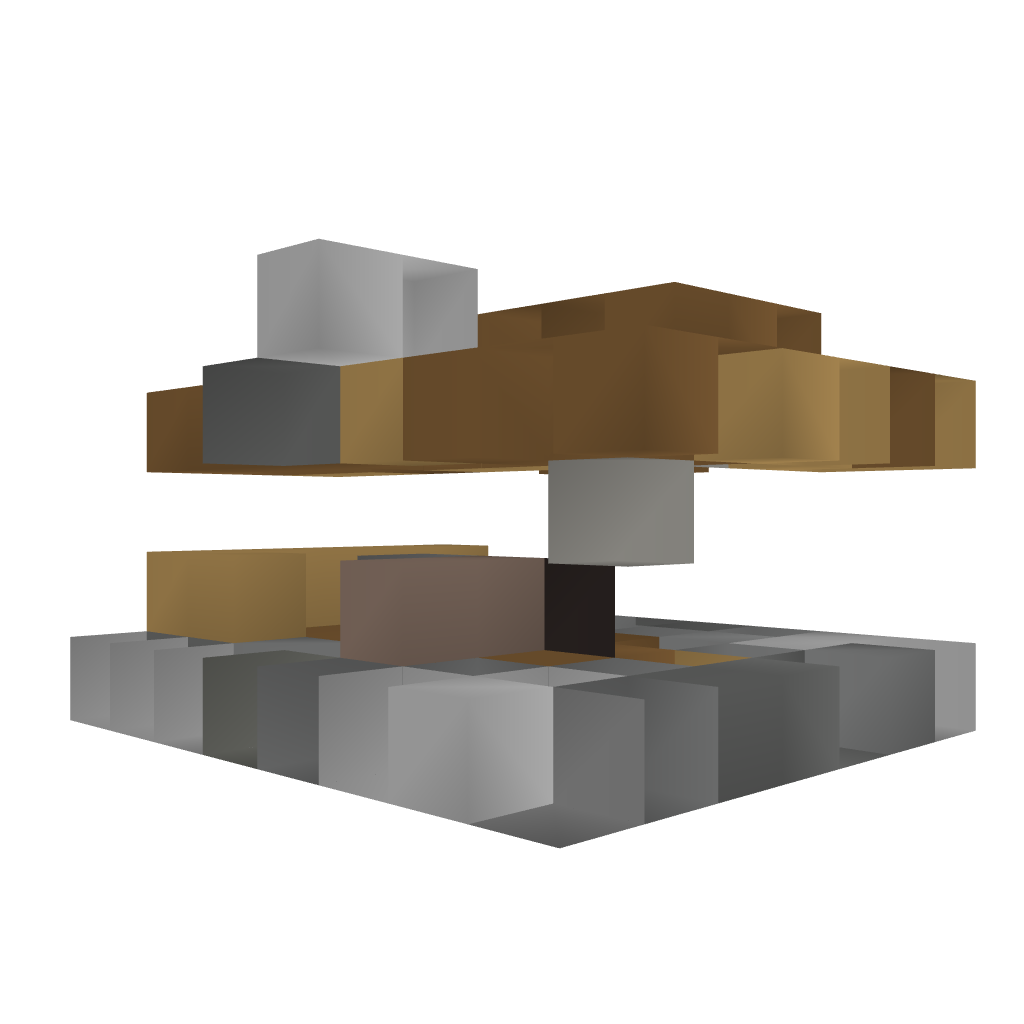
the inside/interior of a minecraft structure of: Small Villa